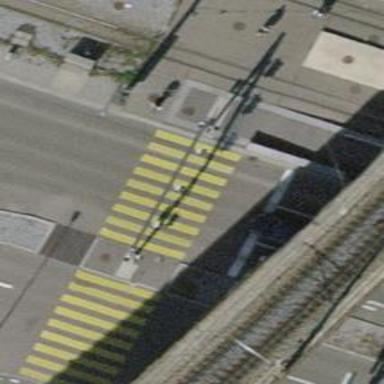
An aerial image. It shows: Zebra crossing with traffic signals. The crossing is marked by traffic lights.